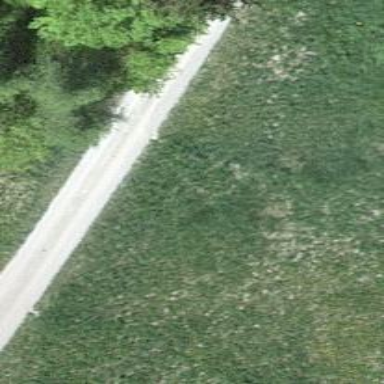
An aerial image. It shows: Unclassified road with gravel surface.